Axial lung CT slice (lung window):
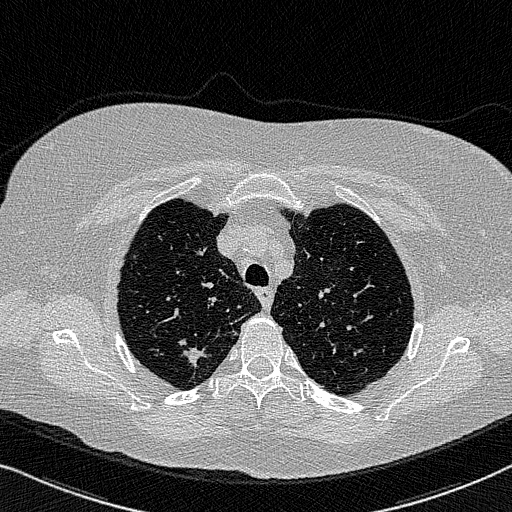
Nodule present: yes
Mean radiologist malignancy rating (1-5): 4.25